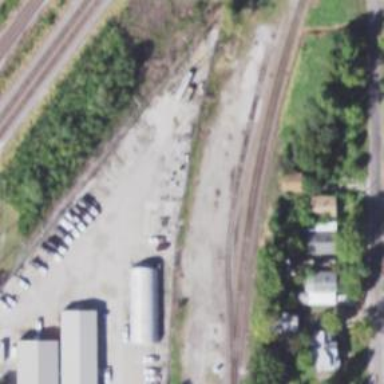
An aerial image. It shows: Abandoned railway.